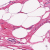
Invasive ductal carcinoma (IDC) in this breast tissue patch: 0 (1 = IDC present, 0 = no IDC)